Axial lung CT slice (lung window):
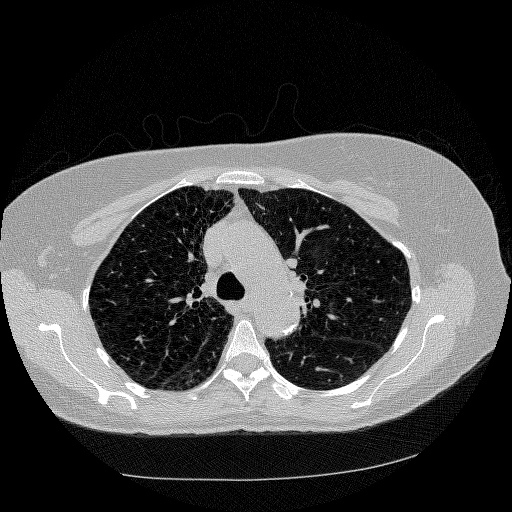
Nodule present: no